Question: I've recently started trying to use Hibernate, but am doing so in Netbeans. This has left me having to use <URL> to try and get me up and running.
Unfortunately, at the step my HQL queries do not give results and instead fail, with the exception:
'''
org.hibernate.exception.SQLGrammarException: could not execute query
Caused by: com.mysql.jdbc.exceptions.jdbc4.MySQLSyntaxErrorException: You have an error in your SQL syntax; check the manual that corresponds to your MySQL server version for the right syntax to use near 'from limit 100' at line 1
'''
It seems that the HQL isn't generating proper MySQL statements but I can't seem to see why, as I've followed the example to the letter thus far.
I am attempting to connect to a local MySQL database named 'sakila', with the following details:
'''
jdbc:mysql://localhost:3306/sakila
'''
which seems to work correctly as I am able to browse the tables from within Netbeans no problem.
My hibernate.cfg.xml is as follows:
'''
<?xml version="1.0" encoding="UTF-8"?>
<!DOCTYPE hibernate-configuration PUBLIC "-//Hibernate/Hibernate Configuration DTD 3.0//EN" "http://hibernate.sourceforge.net/hibernate-configuration-3.0.dtd">
<hibernate-configuration>
<session-factory>
<property name="hibernate.dialect">org.hibernate.dialect.MySQLInnoDBDialect</property>
<property name="hibernate.connection.driver_class">com.mysql.jdbc.Driver</property>
<property name="hibernate.connection.url">jdbc:mysql://localhost:3306/sakila</property>
<property name="hibernate.connection.username">root</property>
<property name="hibernate.show_sql">true</property>
<property name="transaction.factory_class">org.hibernate.transaction.JDBCTransactionFactory</property>
<property name="hibernate.current_session_context_class">thread</property>
<property name="hibernate.query.factory_class">org.hibernate.hql.classic.ClassicQueryTranslatorFactory</property>
<mapping resource="dvdrental/Language.hbm.xml"/>
<mapping resource="dvdrental/FilmActor.hbm.xml"/>
<mapping resource="dvdrental/FilmCategory.hbm.xml"/>
<mapping resource="dvdrental/Category.hbm.xml"/>
<mapping resource="dvdrental/Film.hbm.xml"/>
<mapping resource="dvdrental/Actor.hbm.xml"/>
</session-factory>
</hibernate-configuration>
'''
When I'm using the HQL Query window, the SQL it seems to generate only ever says 'select from ' which is obviously wrong, but I can't see why this is being caused?
The HQL Query tab showing my input

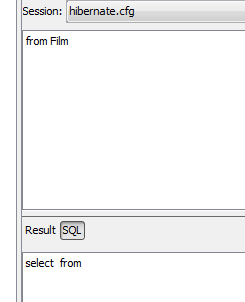
Answer: Completely stupid reason- I hadn't even thought about the fact I hadn't built the project, so the example code from the bottom of the example ran properly (cause it came pre-compiled). Works no problem now.